Interaction volume radius: 5 \u00c5
Interaction volume height: 15 \u00c5
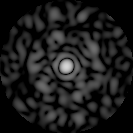
Disorder parameter: 0.8014